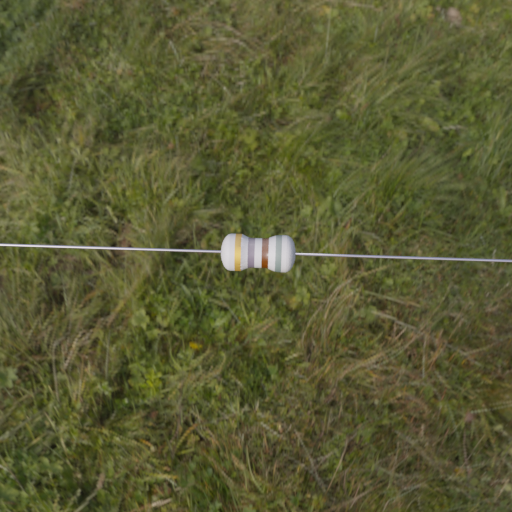
Resistor colour bands (in order): gold, gray, brown, gray